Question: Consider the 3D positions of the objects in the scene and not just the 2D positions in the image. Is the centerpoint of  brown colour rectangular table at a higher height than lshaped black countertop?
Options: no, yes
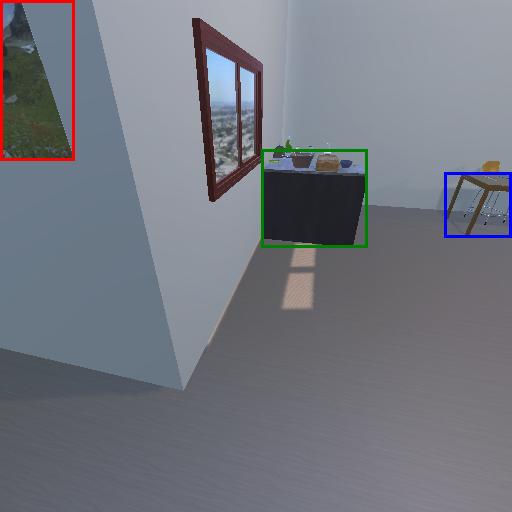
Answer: no